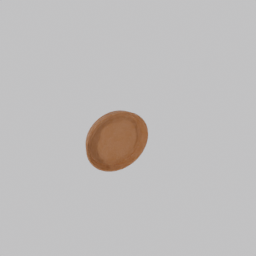
Label: tools